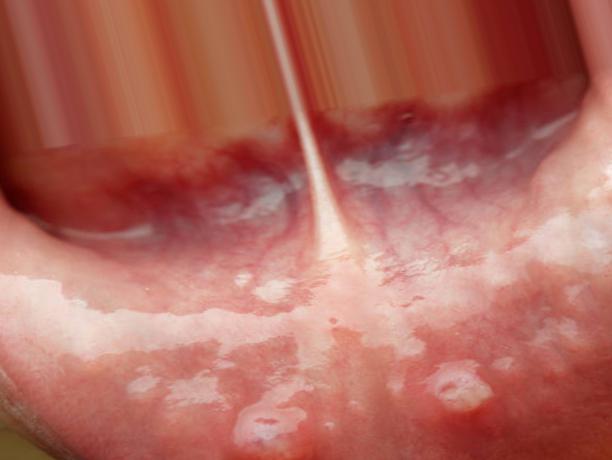
Condition: Mouth Ulcer